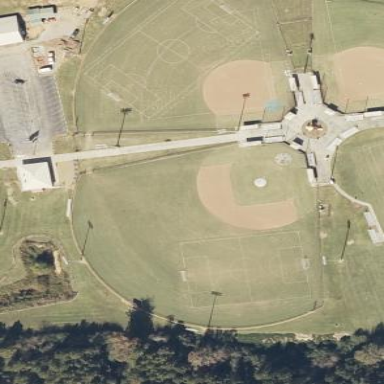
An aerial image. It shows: Baseball pitch for leisure land activities.